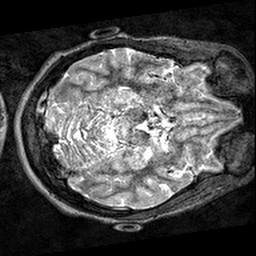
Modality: T2w
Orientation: axial
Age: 30
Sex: female
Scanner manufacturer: siemens
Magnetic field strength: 3 T
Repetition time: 3.2 s
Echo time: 0.567 s